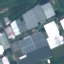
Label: Industrial